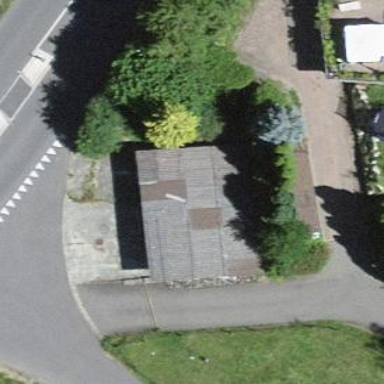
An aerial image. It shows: Garage building.